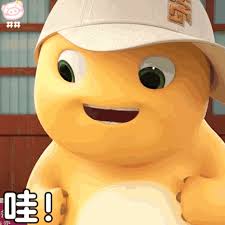
Label: nailong